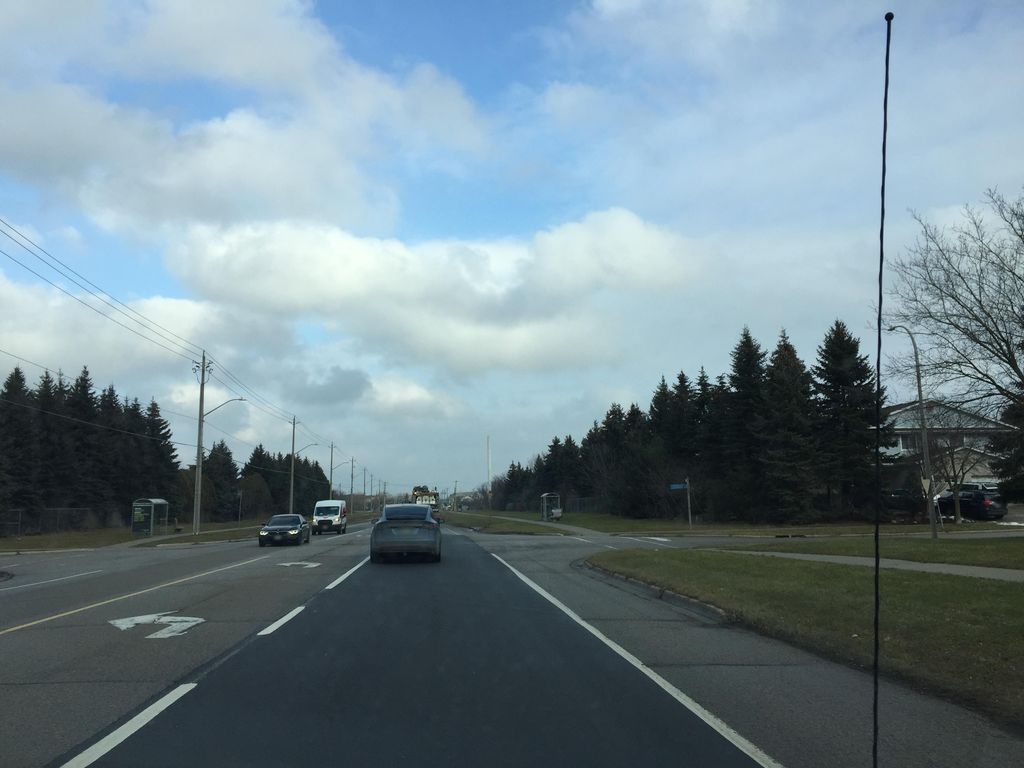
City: kitchener-waterloo